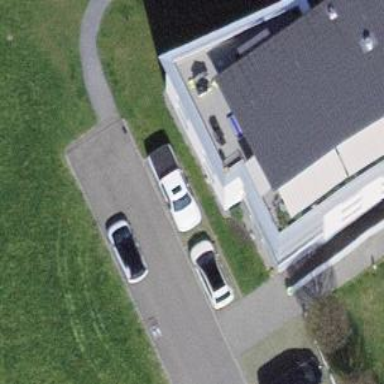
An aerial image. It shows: Street-side parking area.